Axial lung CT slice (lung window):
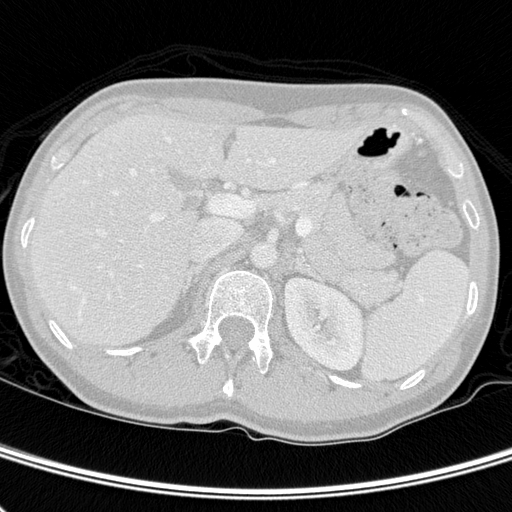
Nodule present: no